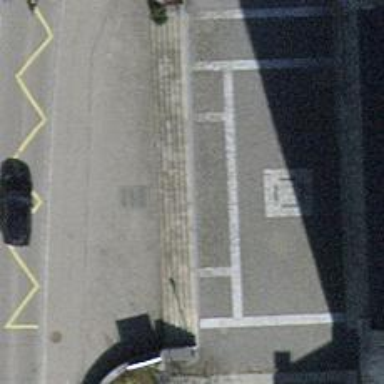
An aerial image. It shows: Road with steps.